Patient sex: M
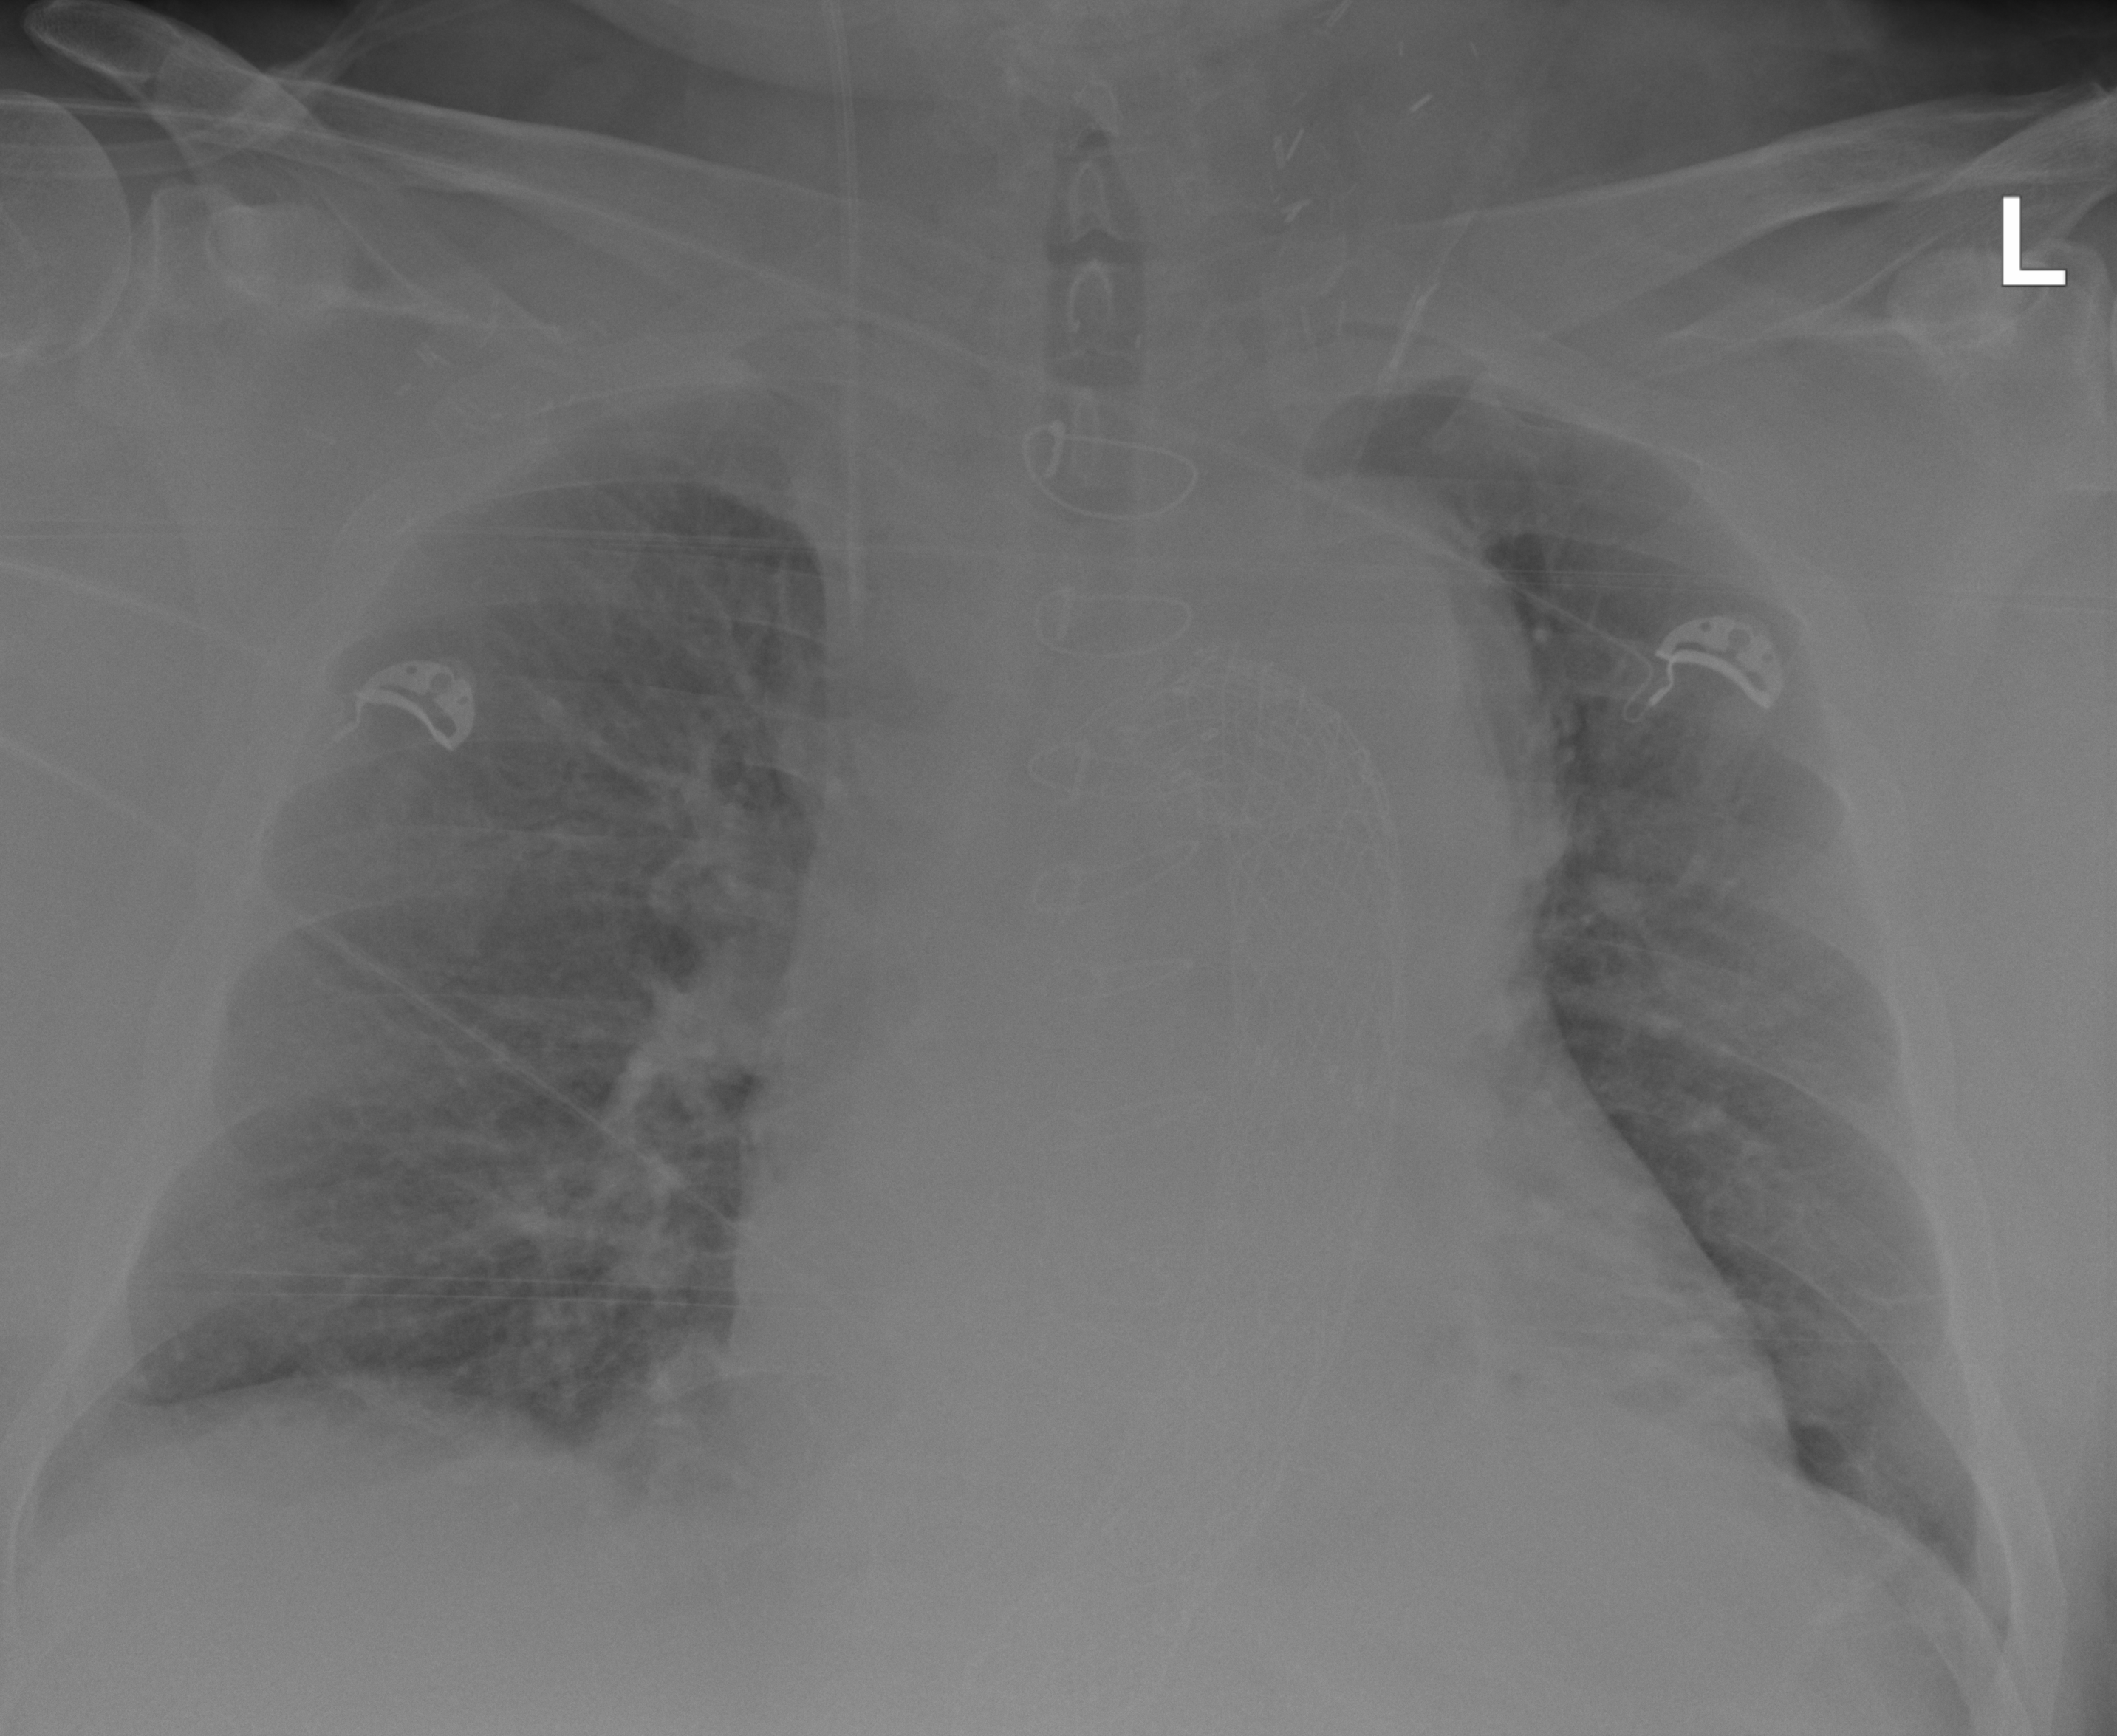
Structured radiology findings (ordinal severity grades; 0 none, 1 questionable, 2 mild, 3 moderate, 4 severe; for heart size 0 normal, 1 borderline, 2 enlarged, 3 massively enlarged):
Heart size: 2
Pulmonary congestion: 2
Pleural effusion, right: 2
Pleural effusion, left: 2
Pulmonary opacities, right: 0
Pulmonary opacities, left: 0
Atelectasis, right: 0
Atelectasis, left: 0